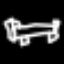
Label: bed